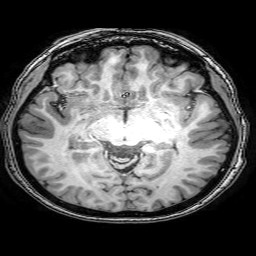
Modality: T1w
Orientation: coronal
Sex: female
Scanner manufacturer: philips
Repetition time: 0.008069 s
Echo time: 0.00369 s